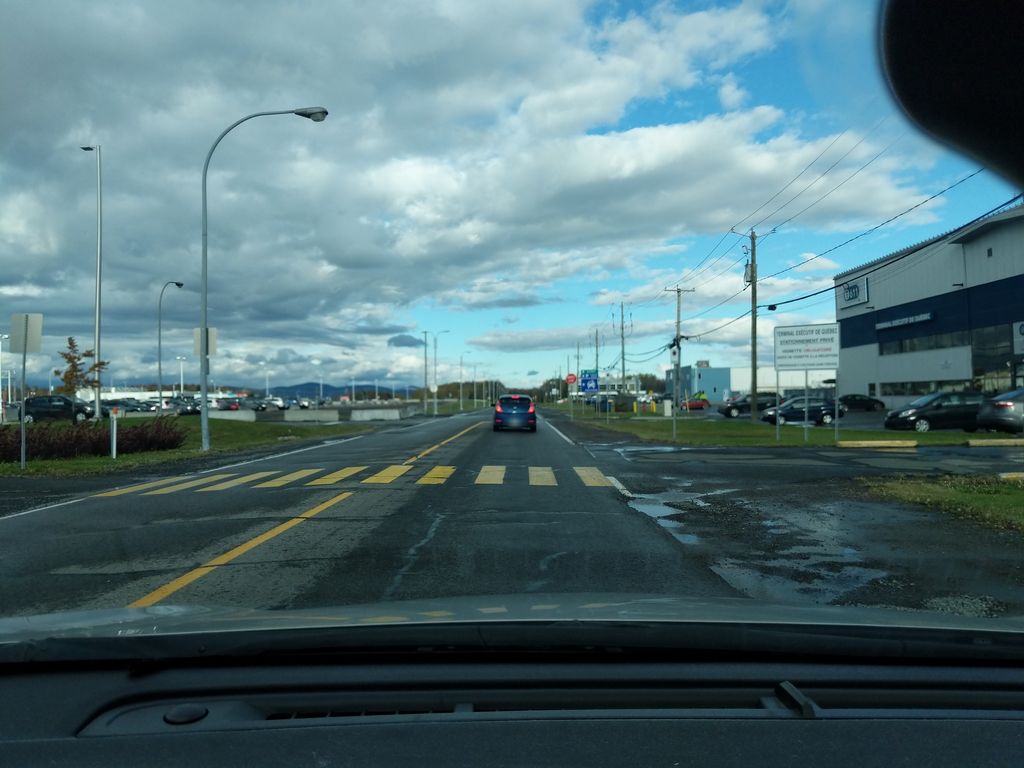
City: quebec_city